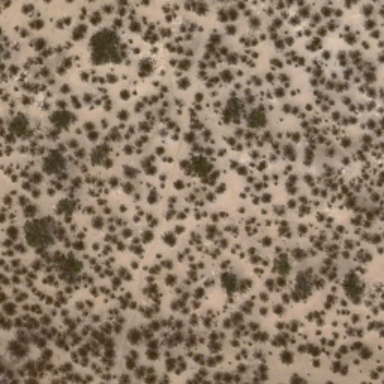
This is a chaparral .